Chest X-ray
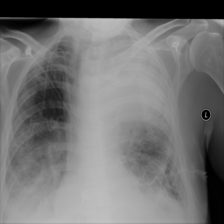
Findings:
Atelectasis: negative
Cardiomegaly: negative
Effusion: positive
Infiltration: negative
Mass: positive
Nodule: negative
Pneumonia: negative
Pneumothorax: negative
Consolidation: positive
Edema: negative
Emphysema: negative
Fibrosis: negative
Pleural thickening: negative
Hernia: negative